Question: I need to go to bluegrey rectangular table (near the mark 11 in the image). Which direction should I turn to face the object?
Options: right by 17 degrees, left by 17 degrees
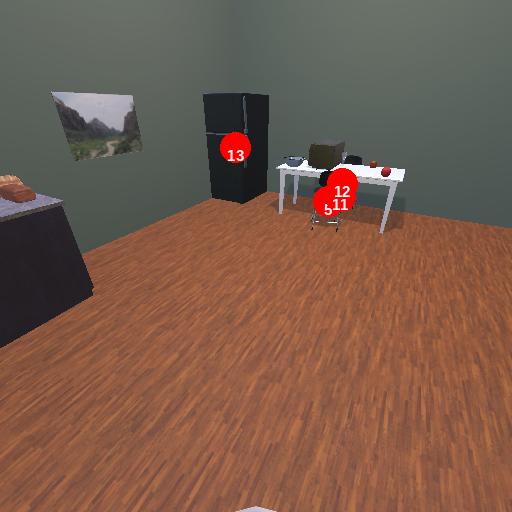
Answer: right by 17 degrees